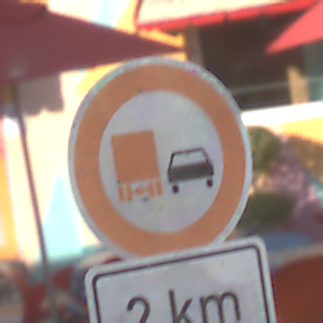
Verkehrszeichen: UeberholverbotKraftfahrzeuge
Zusatzzeichen unten: Entfernungsangaben2
Umgebung: Outdoor, Special
Tageszeit: MorningAfternoon
Wetter: PartlyCloudy
Licht: Natural
Jahreszeit: NotSpecified
Kontrast: HighContrast